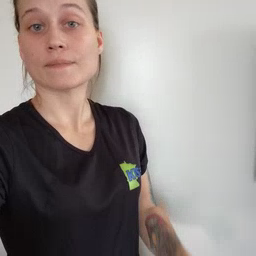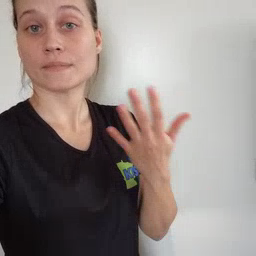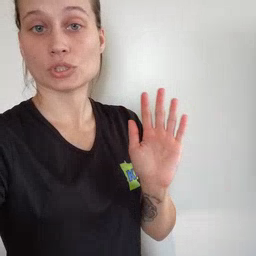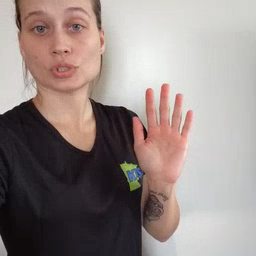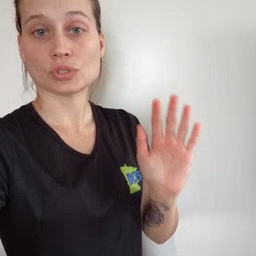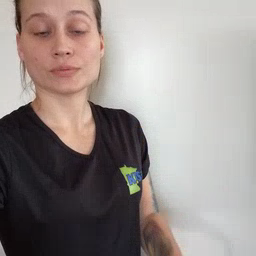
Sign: finish